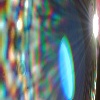
Label: sunburn